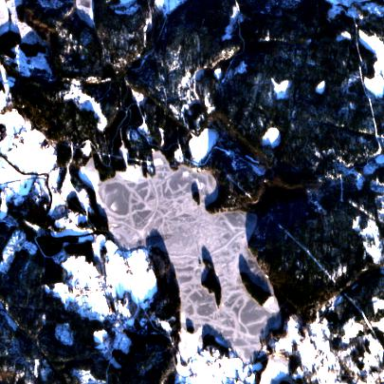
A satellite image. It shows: Serene lake.